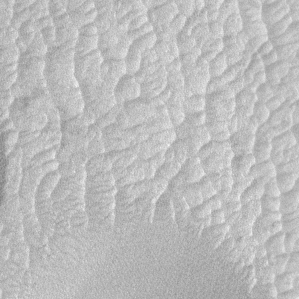
Label: frost